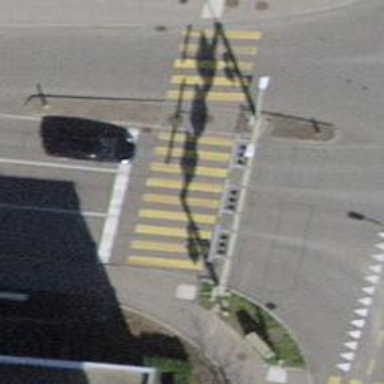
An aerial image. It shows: Road crossing with traffic signals and central island.